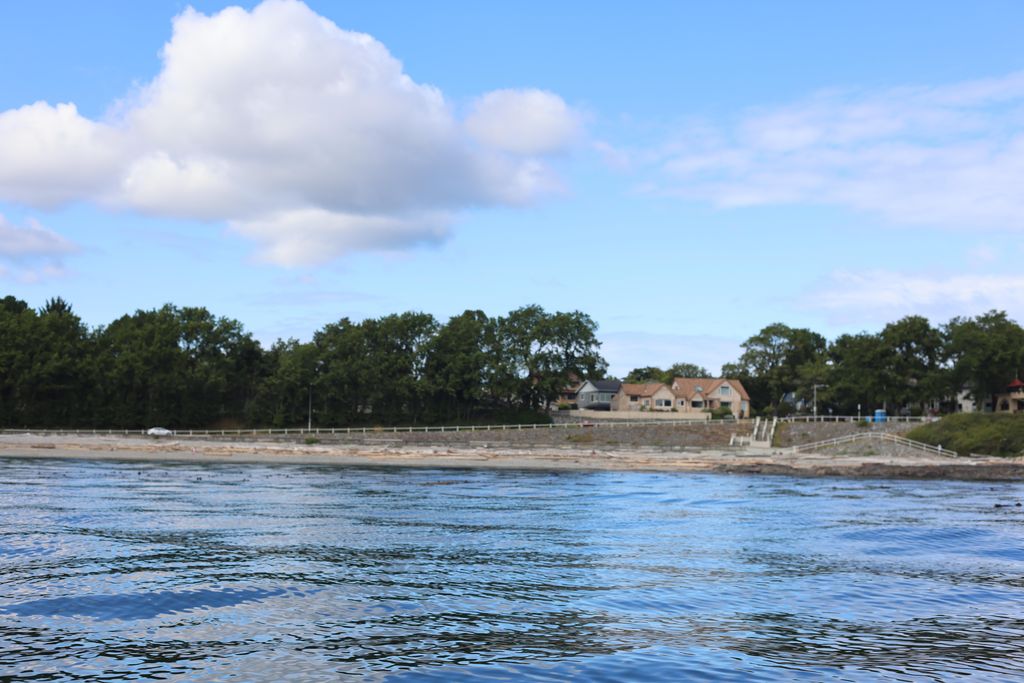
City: victoria